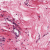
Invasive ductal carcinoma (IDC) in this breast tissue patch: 0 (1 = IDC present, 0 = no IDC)